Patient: sex F, age 36
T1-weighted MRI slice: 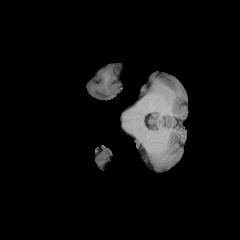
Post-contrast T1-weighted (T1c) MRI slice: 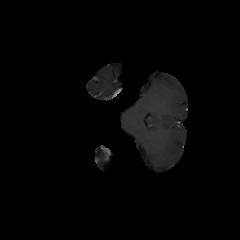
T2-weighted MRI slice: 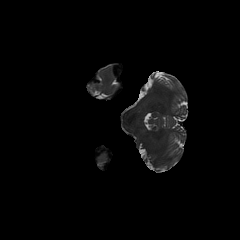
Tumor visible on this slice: no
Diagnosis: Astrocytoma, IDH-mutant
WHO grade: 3